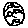
Label: moon